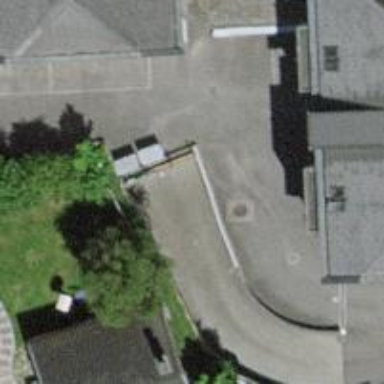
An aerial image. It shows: Parking area.